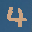
Label: 4